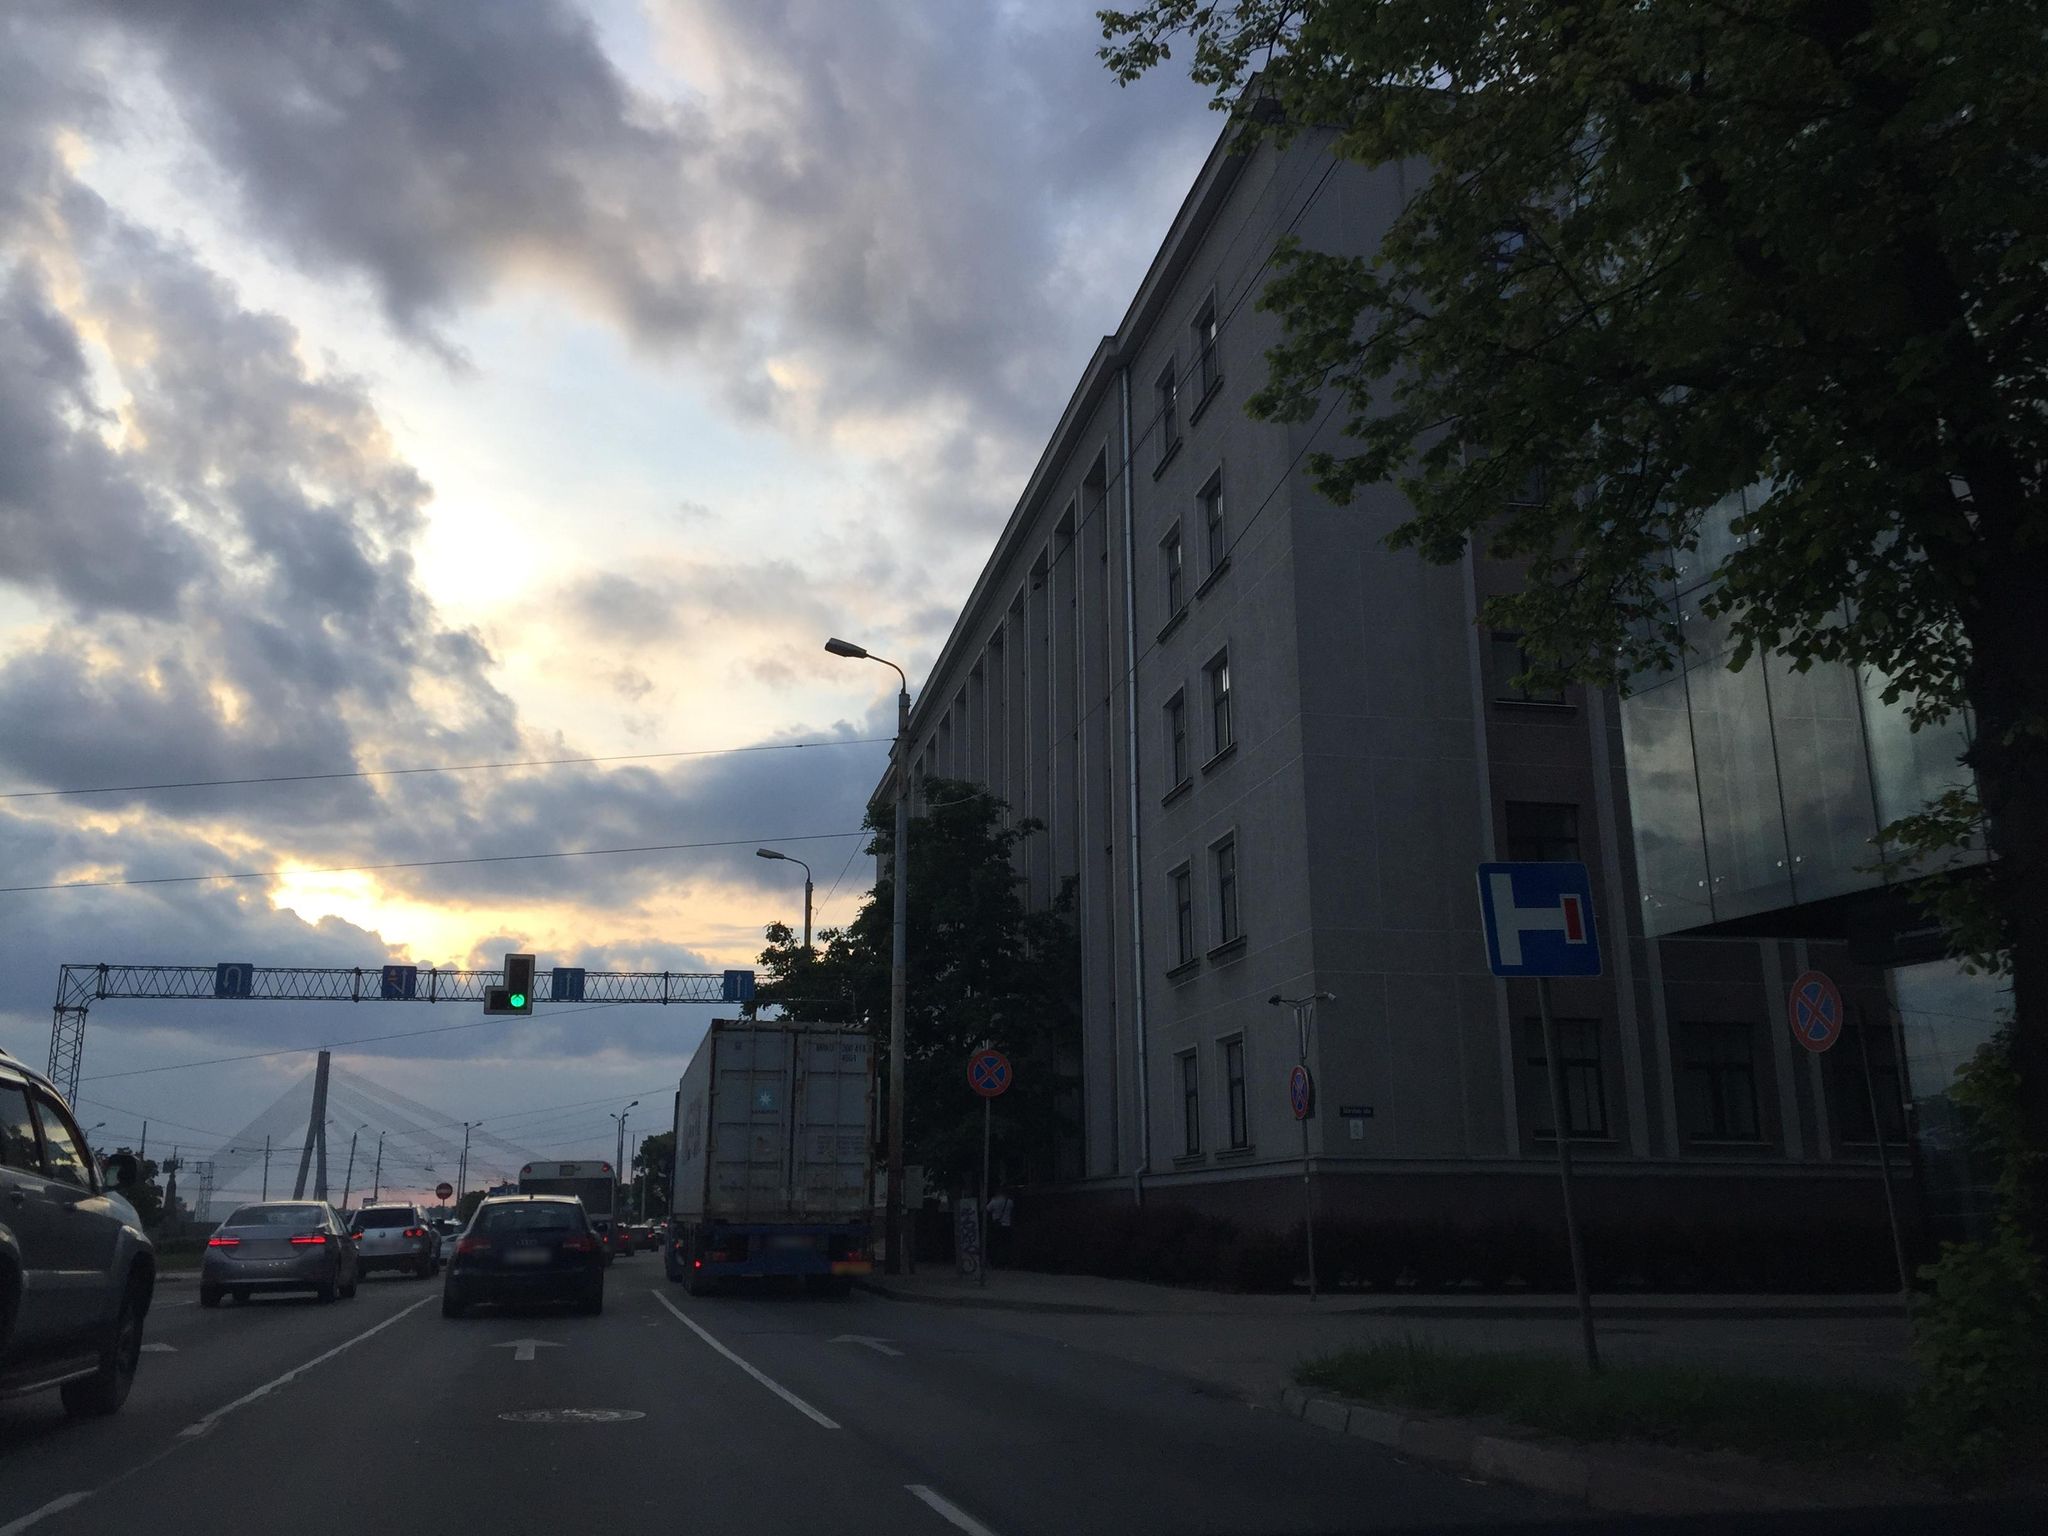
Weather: cloudy
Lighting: dusk/dawn
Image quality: good
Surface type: driving surface
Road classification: service
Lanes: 4
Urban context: urban centre
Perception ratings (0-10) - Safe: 1.76, Lively: 5.58, Beautiful: 4.14, Boring: 5.45, Depressing: 4.28, Wealthy: 2.38